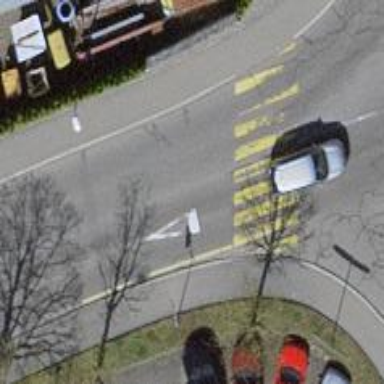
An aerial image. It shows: Uncontrolled zebra crossing on the road.